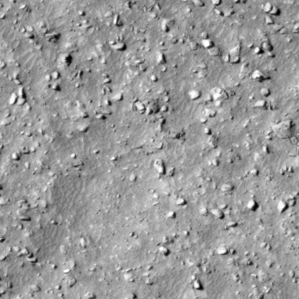
Label: non_frost